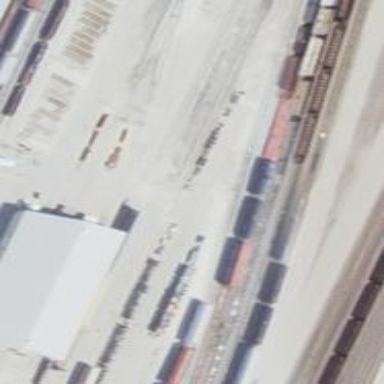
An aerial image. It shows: Railway yard used for servicing trains.